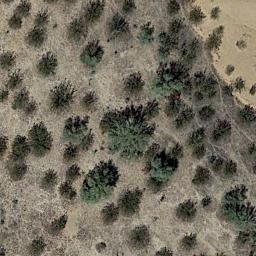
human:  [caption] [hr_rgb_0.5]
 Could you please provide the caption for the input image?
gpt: The chaparral is in the bare land .

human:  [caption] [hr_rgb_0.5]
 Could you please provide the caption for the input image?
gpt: Some green chaparrals of different sizes grow on the wasteland .

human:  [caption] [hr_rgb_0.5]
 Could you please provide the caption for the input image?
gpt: There are several trees and some weeds in this desert .

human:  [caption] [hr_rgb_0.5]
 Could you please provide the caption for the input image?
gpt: Chaparral is evenly distributed on the sand .

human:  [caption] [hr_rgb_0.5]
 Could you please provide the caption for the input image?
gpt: The vegetation in the middle of the chaparral is large .